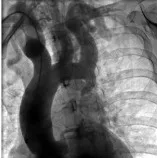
Aortic angiography showed remarkable isthmic coarctation of the aorta with dilated innominate artery and left subclavian artery.
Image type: radiology (x_ray)